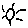
Label: sun